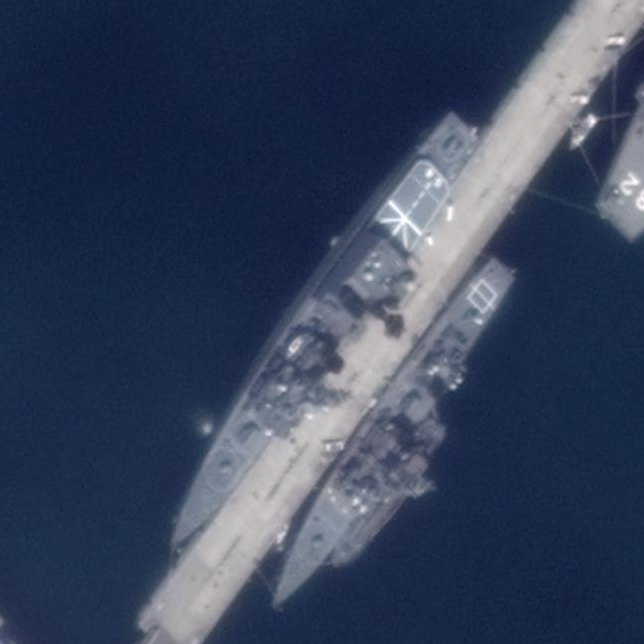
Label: cruiser